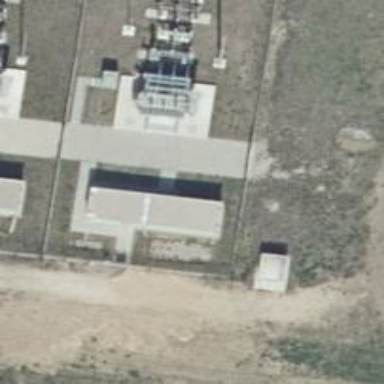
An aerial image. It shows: Substation surrounded by fence.